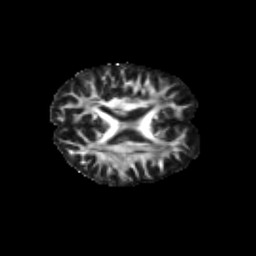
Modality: FA
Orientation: axial
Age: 24
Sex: female
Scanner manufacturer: siemens
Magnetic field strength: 3 T
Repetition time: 1.8 s
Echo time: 0.07 s